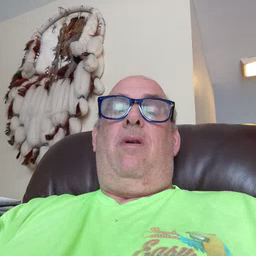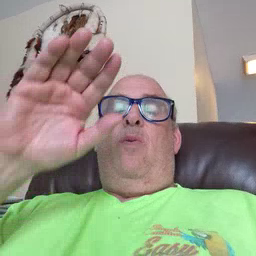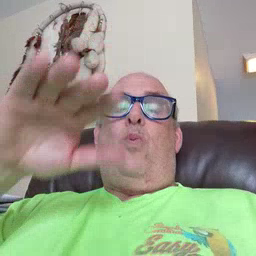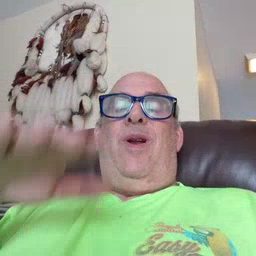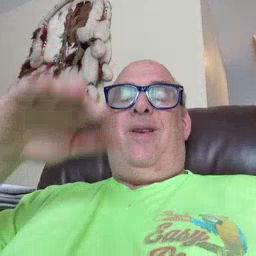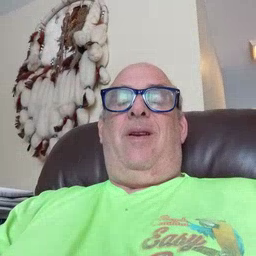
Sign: rain